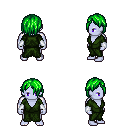
a pixel art fantasy rpg character, male body template, dark elf, purple skin, green robe, teal pants, green bangs hairstyle, white cloth bracers, four views (front, back, left, right), 2x2 character sprite sheet, small pixel art, hard edges, no anti-aliasing